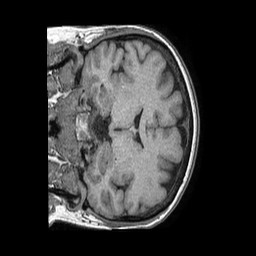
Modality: T1w
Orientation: coronal
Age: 61
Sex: female
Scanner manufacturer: philips
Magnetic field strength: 1.5 T
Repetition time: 0.007782 s
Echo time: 0.003566 s